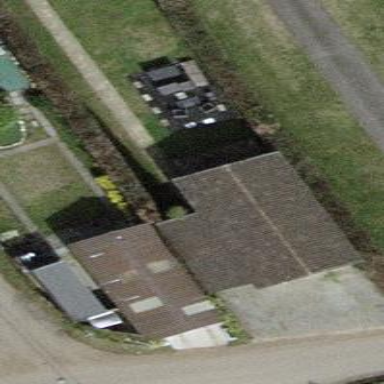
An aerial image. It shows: View of roof of building.